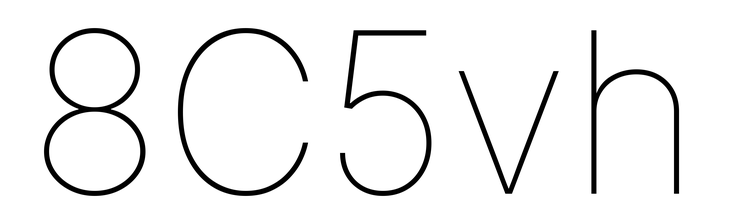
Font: Inter_Thin